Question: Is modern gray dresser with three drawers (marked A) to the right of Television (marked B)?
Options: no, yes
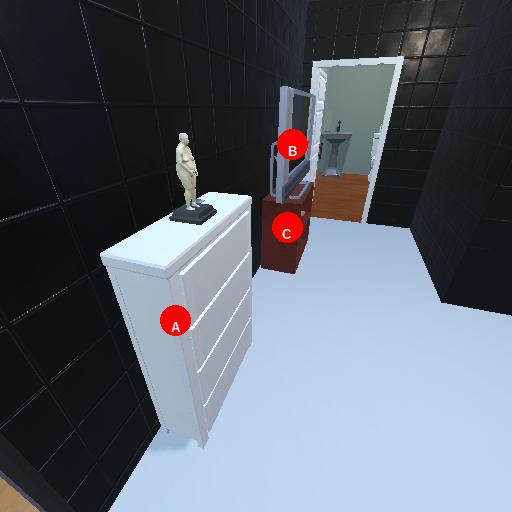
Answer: no